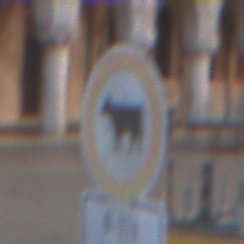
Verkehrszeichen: VerbotViehtrieb
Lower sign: ZeitangabenOhneBeschraenkungAufWochentage2
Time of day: SunriseSunset
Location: Outdoor (Urban)
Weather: Clear
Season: NotSpecified
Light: Natural